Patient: sex M, age 57
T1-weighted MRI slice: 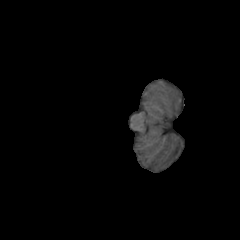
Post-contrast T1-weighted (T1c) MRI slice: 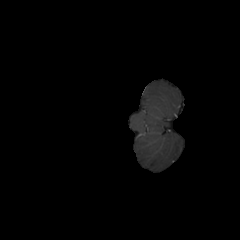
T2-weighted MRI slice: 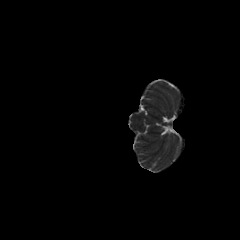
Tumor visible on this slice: no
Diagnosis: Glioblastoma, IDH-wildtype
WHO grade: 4